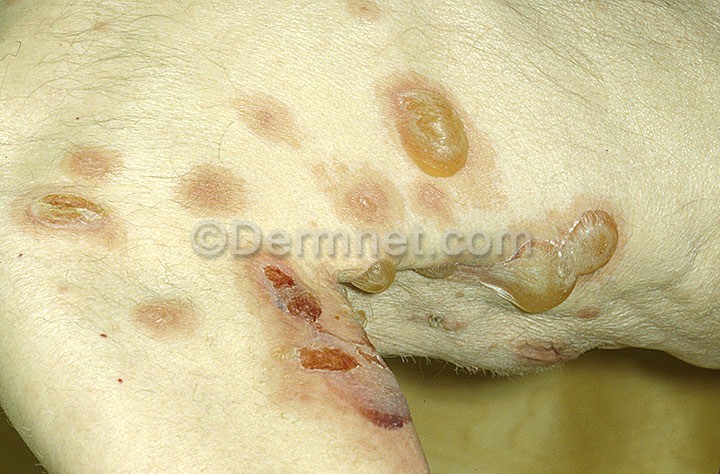
Disease: Bullous Disease Photos